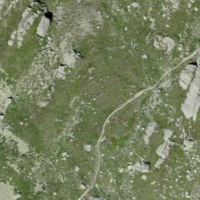
EUNIS habitat code: 31
Species observed at this site:
Silene acaulis